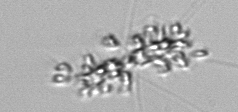
Label: Chaetoceros_didymus_TAG_external_flagellate